Question: I'm not exactly sure why my C++ programs are deleted in Visual Studio Code when I close my file explorer (that has the folder containing my C++ programs open). I get something like so:

I'm not exactly sure what's wrong since my programs run just fine when the file explorer isn't closed. Does anyone know how to fix this? I'd appreciate any help or feedback!
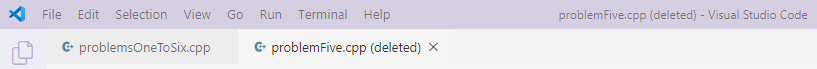
Answer: When you "open" a file from inside a zip archive, the Explorer extract the file.
When you close the Explorer the temporary files are deleted.
If you want to keep the files, you need to extract (copy out) the files from the archive to a permanent location.